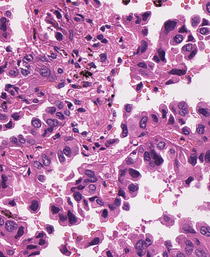
Tumor epithelial tissue: yes
Tumor-associated stroma tissue: yes
Normal tissue: no